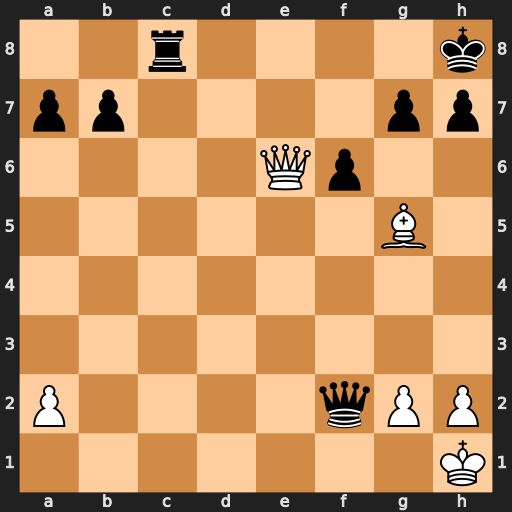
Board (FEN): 2r4k/pp4pp/4Qp2/6B1/8/8/P4qPP/7K
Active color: w
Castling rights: -
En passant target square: -
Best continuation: Qxc8#